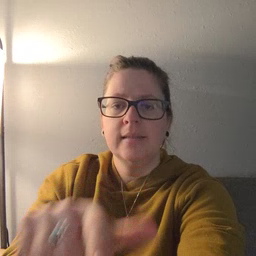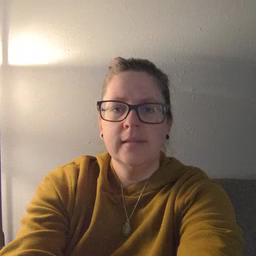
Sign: night